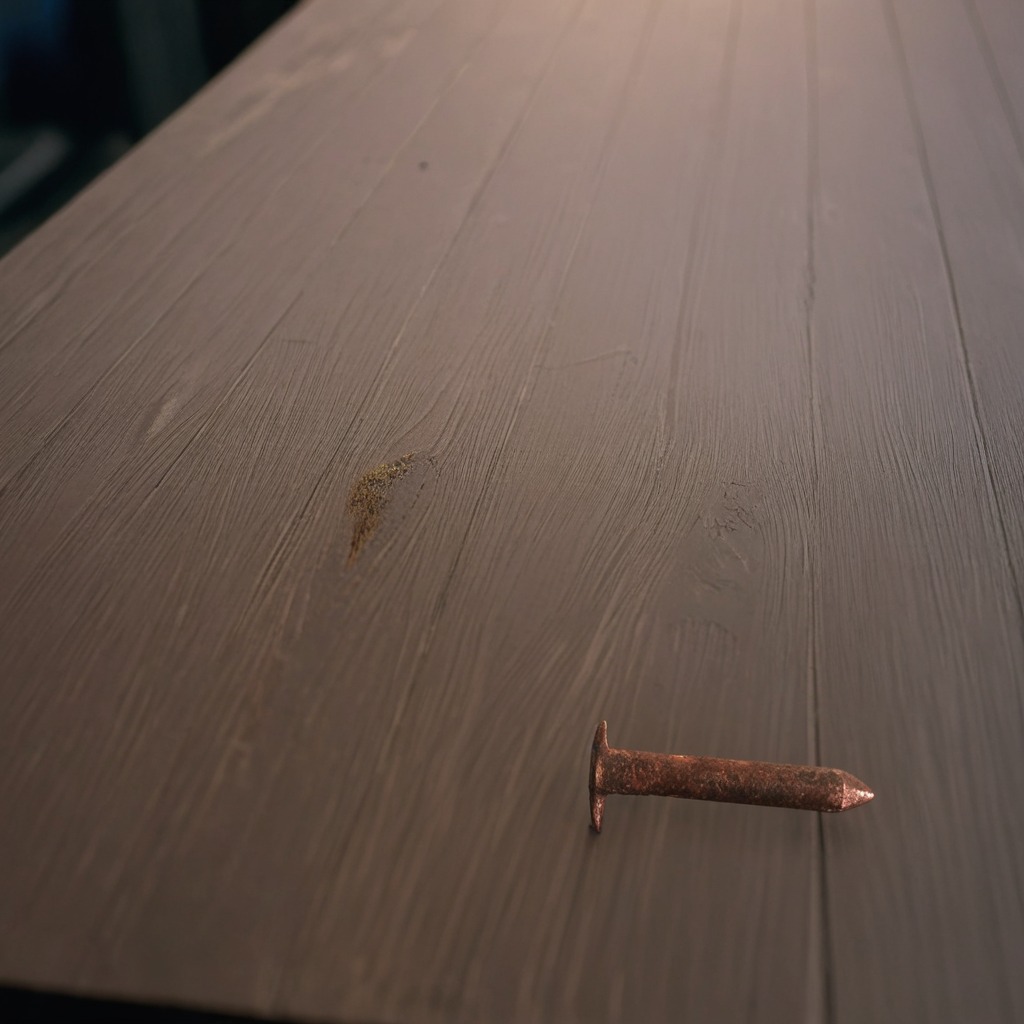
An iron nail lies on a table with faint burn marks in a small garage at twilight.